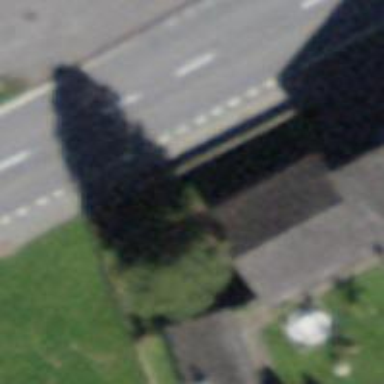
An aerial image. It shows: Shed.